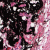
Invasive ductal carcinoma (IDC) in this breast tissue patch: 0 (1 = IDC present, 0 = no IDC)